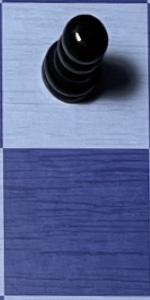
Label: Empty